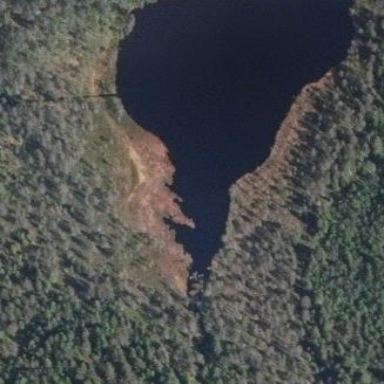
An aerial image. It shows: Beautiful lake surrounded by nature.